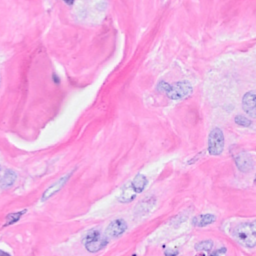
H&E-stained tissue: Breast